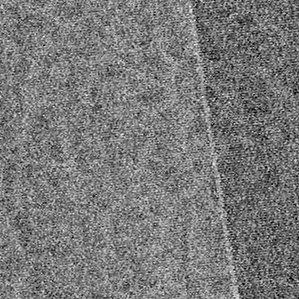
Label: frost